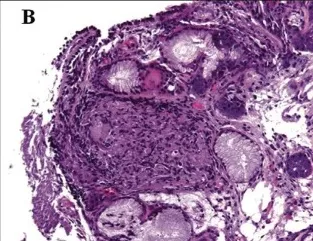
Submucosal granuloma consisting of a nodular cluster of epithelioid and giant cells.
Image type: pathology (h&e)